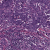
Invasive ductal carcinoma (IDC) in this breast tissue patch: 1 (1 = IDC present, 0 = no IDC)